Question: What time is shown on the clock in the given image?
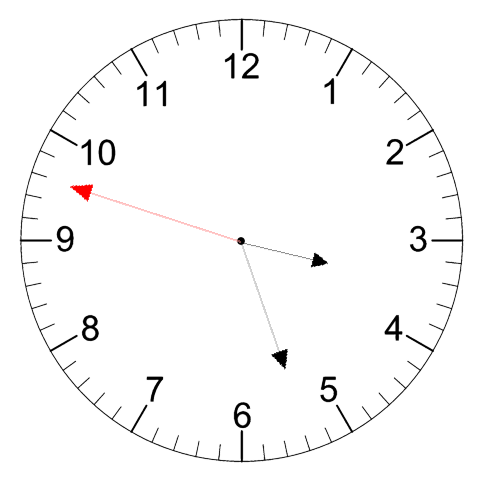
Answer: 03:26:48